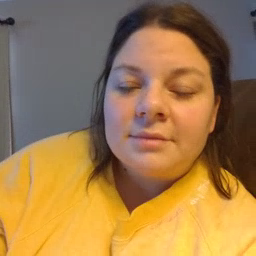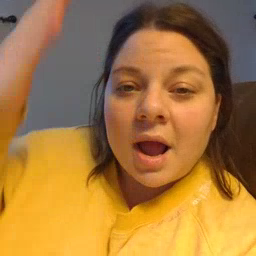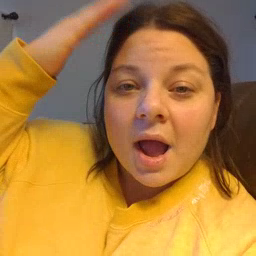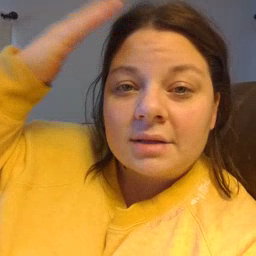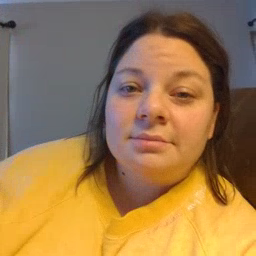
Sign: hat